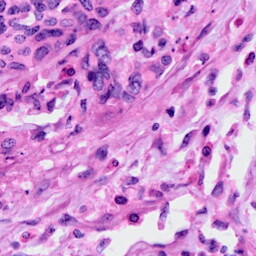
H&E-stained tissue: Cervix